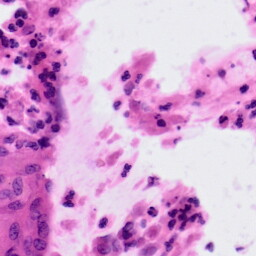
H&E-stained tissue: Colon